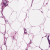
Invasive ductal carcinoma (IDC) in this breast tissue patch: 0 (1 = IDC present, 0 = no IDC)